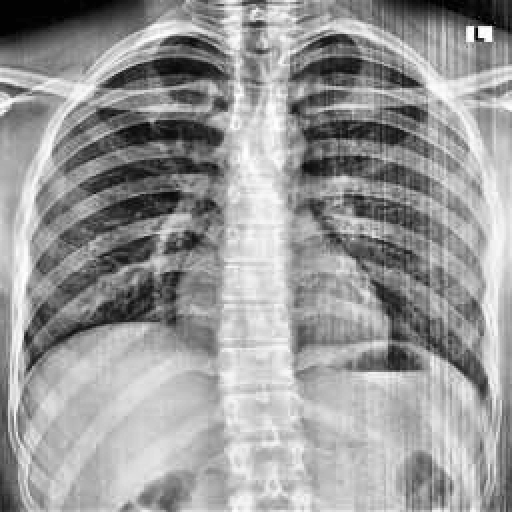
Finding: NORMAL